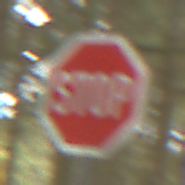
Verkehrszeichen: Stop
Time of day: MorningAfternoon
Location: Outdoor (Nature)
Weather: Overcast
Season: Winter
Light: Natural